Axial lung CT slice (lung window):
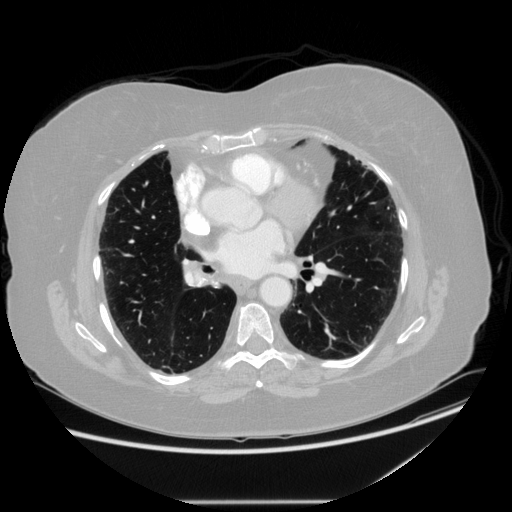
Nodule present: no